Field crop: tomato
Growth stage: 2
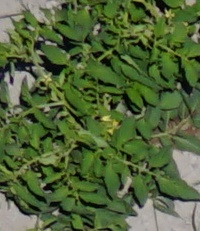
Species: tomato